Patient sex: M
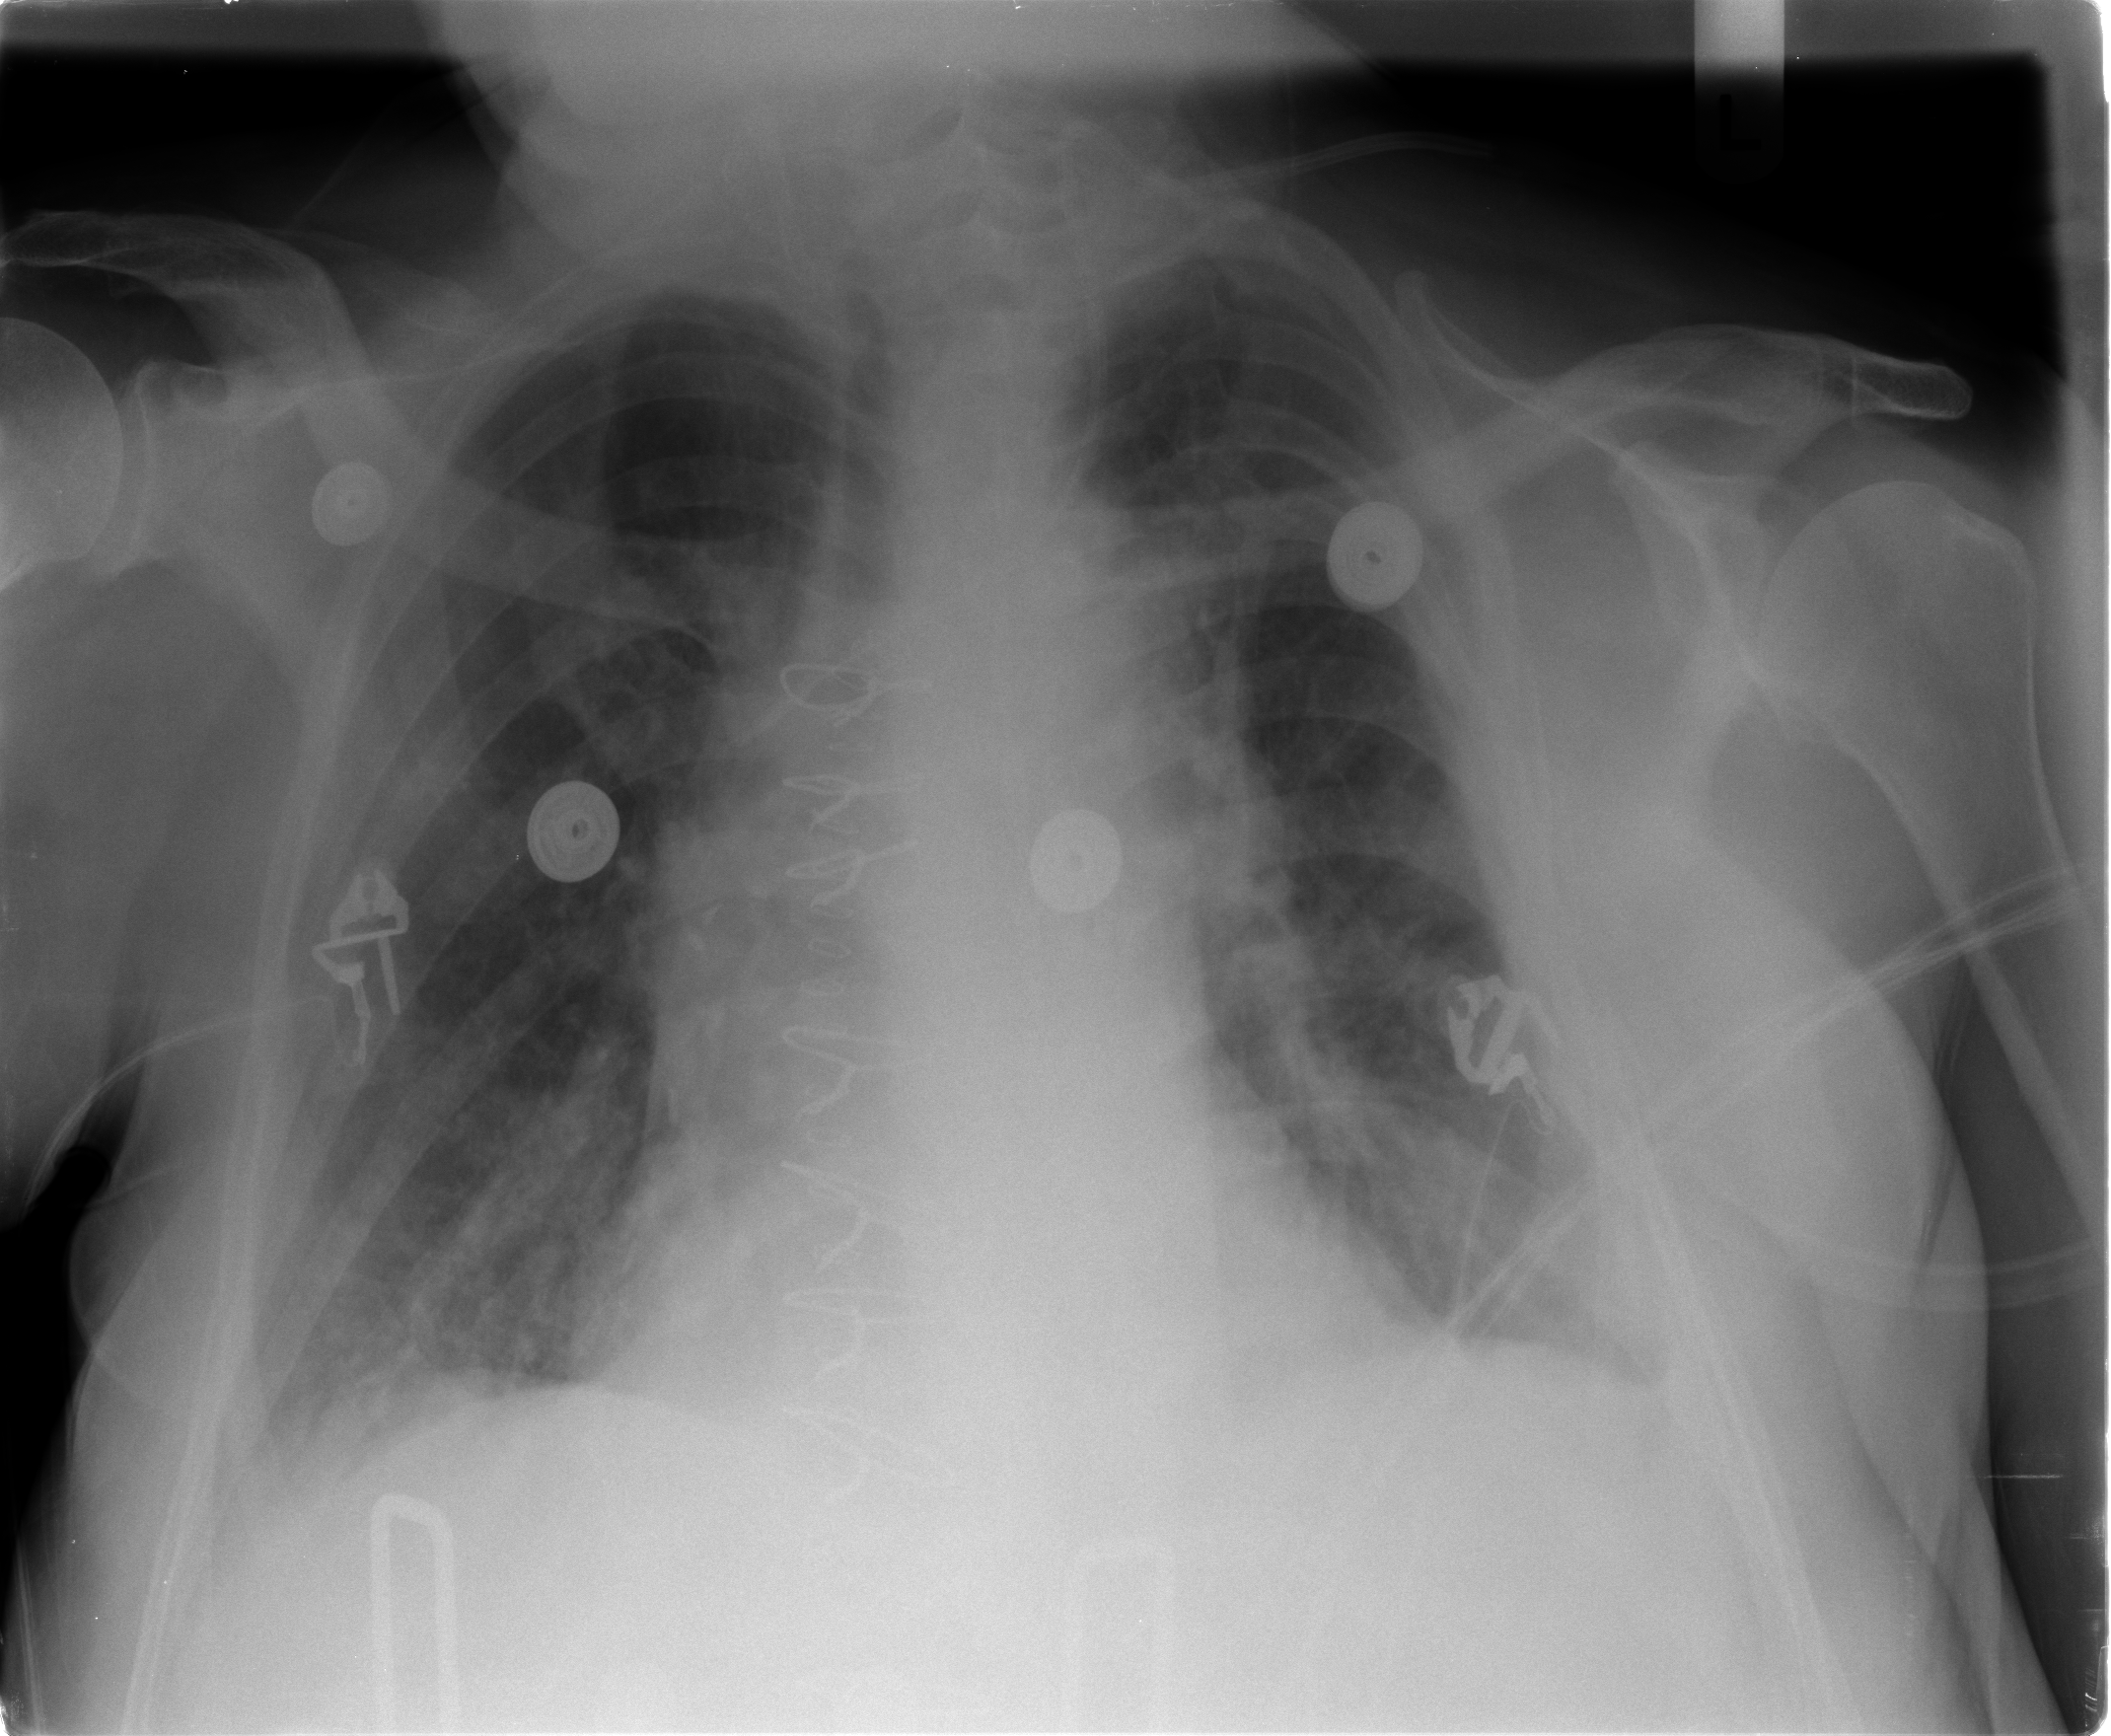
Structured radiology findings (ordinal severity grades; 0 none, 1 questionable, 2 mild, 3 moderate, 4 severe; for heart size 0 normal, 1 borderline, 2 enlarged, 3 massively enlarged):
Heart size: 0
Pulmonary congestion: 2
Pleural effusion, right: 0
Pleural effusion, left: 2
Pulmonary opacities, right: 2
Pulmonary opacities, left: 2
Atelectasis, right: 2
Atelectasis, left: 2